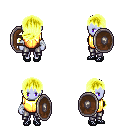
a pixel art fantasy rpg character, female body template, dark elf, purple skin, gold chest armor, metal pants, gold left-swept hairstyle, white cloth bandages, ghillies, shield, four views (front, back, left, right), 2x2 character sprite sheet, small pixel art, hard edges, no anti-aliasing